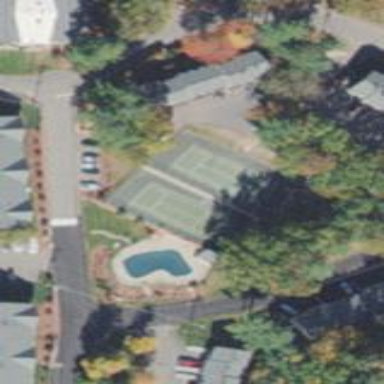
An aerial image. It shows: Tennis court on the leisure land pitch.